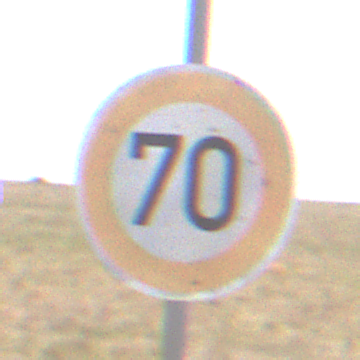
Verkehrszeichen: Geschwindigkeit70
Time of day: Midday
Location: Outdoor (Nature)
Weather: PartlyCloudy
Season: NotSpecified
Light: Natural